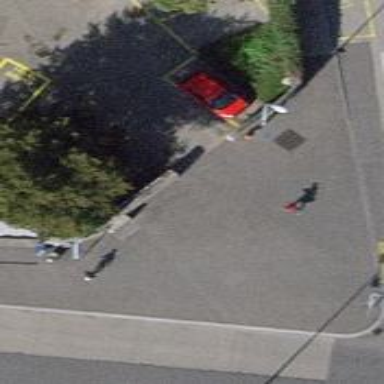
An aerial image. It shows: Asphalt sidewalk.